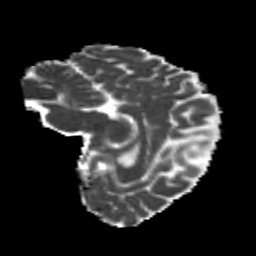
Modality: MD
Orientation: sagittal
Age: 23
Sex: female
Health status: healthy
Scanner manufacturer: philips
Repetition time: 7.386 s
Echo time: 0.08599 s